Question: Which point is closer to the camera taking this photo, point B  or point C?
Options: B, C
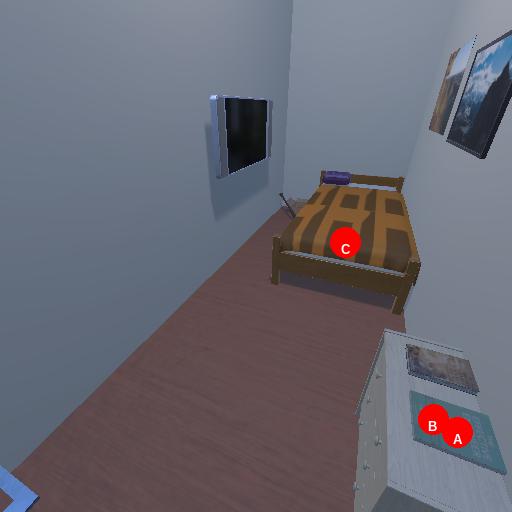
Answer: B